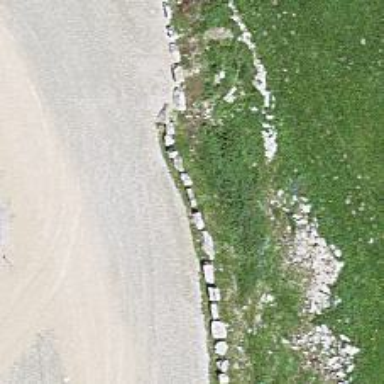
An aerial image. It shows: Block barrier.